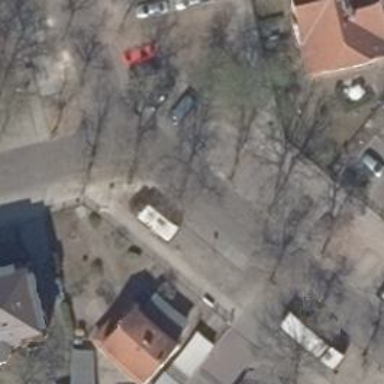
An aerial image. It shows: Footway.